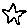
Label: star